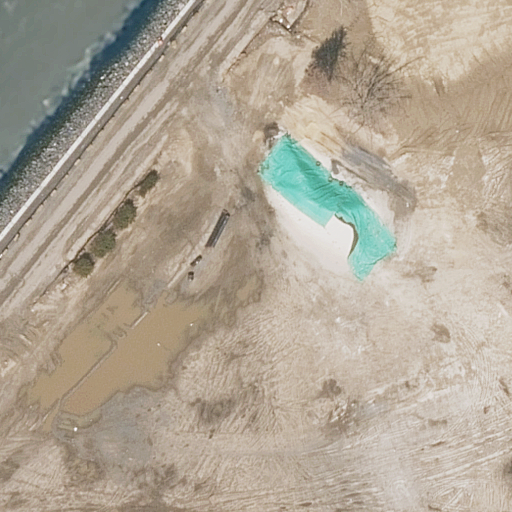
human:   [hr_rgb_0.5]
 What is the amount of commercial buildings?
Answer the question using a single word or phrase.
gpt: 0

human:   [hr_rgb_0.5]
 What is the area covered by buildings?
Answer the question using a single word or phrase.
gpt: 168m2

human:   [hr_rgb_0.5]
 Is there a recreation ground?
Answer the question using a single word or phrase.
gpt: yes

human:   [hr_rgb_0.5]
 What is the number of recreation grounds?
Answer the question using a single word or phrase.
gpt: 1

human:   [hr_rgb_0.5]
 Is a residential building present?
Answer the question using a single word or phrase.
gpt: yes

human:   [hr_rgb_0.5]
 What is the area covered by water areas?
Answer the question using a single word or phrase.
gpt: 487m2

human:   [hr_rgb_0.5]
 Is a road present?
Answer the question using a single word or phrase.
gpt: yes

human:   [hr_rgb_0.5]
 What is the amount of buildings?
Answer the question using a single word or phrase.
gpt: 1

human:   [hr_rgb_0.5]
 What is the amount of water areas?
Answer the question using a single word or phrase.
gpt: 1

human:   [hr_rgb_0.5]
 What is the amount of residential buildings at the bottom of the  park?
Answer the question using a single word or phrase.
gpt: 1

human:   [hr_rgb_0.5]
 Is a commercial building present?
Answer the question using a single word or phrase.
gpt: no

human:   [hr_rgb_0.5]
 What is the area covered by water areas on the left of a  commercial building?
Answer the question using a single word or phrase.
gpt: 0m2

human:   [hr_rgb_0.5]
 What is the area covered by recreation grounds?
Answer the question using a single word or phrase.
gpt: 608m2

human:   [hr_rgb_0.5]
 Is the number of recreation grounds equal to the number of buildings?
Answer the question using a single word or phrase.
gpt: yes

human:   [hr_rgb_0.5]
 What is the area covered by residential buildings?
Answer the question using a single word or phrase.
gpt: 168m2

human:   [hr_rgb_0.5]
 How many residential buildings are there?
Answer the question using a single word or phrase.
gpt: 1

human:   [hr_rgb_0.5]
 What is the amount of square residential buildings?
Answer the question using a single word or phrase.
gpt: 0

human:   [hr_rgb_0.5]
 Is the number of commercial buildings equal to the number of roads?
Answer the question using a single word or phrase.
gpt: no

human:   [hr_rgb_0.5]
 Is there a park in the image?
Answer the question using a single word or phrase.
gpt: yes

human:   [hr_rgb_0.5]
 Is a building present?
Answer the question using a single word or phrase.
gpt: yes

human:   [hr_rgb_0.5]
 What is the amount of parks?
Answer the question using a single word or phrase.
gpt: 1

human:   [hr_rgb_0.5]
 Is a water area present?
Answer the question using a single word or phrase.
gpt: yes

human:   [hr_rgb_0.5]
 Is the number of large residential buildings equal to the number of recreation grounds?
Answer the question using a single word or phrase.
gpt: no

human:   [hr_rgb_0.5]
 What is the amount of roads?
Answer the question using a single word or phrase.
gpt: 1

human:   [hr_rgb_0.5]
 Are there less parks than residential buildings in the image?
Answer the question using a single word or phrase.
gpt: no

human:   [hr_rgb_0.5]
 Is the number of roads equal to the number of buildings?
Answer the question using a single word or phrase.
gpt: yes

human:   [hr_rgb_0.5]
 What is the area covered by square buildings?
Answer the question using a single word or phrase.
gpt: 0m2

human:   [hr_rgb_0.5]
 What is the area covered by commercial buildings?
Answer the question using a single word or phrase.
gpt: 0m2

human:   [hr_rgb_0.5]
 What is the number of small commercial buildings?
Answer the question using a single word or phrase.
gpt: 0

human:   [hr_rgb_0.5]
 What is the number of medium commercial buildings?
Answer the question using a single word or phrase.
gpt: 0

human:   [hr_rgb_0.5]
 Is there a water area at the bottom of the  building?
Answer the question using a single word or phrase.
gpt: no

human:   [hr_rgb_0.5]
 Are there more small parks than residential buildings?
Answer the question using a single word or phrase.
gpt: no

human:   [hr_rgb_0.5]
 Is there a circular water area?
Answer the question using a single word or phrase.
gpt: no

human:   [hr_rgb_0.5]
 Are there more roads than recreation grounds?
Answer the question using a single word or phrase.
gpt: no

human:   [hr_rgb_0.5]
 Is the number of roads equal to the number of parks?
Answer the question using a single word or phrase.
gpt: yes

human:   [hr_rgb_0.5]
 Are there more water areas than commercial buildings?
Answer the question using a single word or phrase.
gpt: yes

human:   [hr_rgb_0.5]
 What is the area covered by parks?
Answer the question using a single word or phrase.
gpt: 7693m2

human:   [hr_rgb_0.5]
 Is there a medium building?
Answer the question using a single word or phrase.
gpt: yes

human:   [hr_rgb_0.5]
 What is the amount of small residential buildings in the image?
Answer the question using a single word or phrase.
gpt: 0

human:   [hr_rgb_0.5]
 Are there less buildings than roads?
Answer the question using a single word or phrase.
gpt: no

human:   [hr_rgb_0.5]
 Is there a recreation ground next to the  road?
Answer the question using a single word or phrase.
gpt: yes

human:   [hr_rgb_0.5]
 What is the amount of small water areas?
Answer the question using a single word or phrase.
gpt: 0

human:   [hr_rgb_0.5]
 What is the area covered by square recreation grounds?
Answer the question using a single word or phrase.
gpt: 0m2

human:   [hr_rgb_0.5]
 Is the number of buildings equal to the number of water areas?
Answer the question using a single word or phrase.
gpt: yes

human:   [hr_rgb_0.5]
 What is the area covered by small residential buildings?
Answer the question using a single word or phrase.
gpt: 0m2

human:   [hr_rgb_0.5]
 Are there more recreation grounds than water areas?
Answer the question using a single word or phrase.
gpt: no

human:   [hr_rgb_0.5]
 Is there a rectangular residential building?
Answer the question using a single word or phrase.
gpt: yes

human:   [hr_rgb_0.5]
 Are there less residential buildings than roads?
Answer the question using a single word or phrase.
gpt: no

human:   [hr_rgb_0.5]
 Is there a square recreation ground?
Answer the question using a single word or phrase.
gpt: no

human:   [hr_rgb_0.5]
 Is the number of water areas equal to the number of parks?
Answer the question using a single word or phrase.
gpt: yes

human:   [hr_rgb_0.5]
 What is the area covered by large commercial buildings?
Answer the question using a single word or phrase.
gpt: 0m2

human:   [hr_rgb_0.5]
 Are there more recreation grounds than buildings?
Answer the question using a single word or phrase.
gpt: no

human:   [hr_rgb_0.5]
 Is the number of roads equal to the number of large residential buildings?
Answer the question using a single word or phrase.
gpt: no

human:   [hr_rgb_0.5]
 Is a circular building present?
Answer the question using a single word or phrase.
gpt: no

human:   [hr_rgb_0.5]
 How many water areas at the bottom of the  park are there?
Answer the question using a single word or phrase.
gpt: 1

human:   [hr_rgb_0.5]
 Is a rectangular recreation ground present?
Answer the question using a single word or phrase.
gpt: yes

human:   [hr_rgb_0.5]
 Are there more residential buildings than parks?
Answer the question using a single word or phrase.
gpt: no

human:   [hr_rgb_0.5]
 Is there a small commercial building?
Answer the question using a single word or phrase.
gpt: no

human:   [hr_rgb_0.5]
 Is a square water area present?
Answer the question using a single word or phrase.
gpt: no

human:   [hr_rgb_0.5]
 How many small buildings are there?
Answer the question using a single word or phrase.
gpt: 0

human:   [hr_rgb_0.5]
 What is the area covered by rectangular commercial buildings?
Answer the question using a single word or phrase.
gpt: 0m2

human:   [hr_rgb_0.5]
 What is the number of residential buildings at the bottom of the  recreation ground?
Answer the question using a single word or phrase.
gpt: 0

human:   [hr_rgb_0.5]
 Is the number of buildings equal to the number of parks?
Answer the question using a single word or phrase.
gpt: yes

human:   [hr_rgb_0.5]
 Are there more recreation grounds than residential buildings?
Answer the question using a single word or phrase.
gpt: no